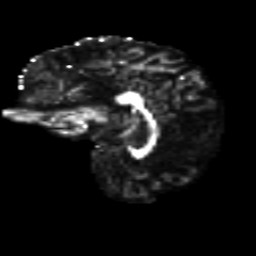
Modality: FA
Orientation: sagittal
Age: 64
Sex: female
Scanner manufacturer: siemens
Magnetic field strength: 3 T
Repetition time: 8.6 s
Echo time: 0.095 s